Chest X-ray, PA view. Patient: 18 years old, sex M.
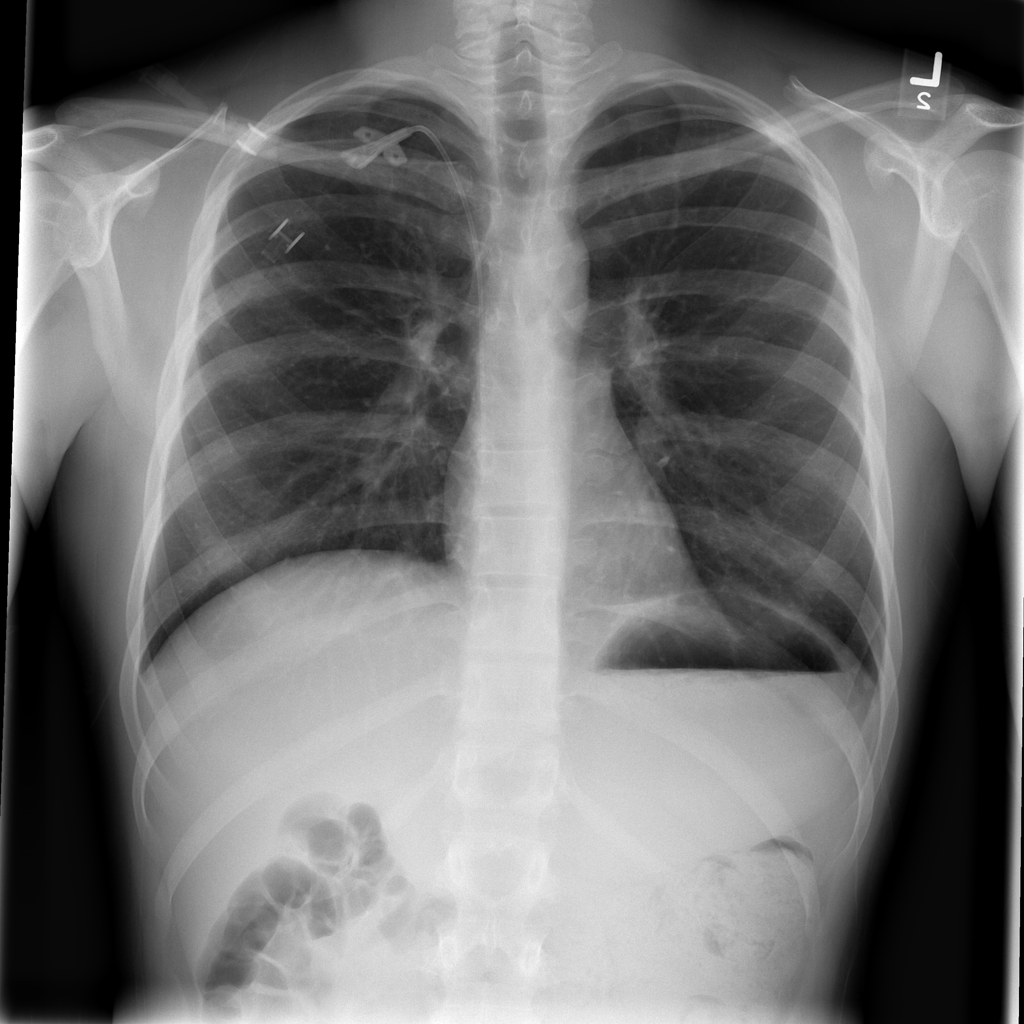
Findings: No Finding